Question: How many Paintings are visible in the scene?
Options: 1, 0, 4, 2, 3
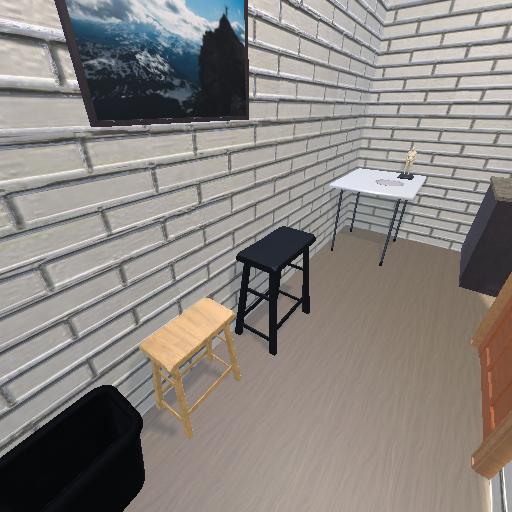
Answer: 1